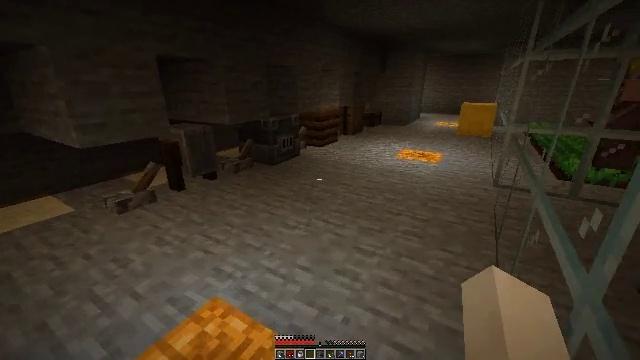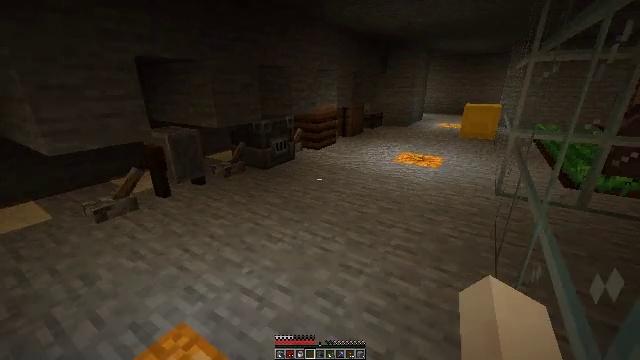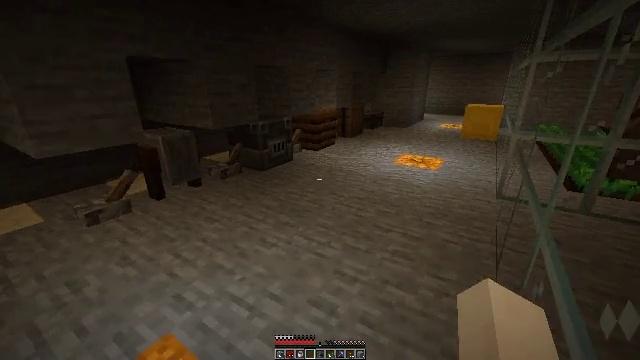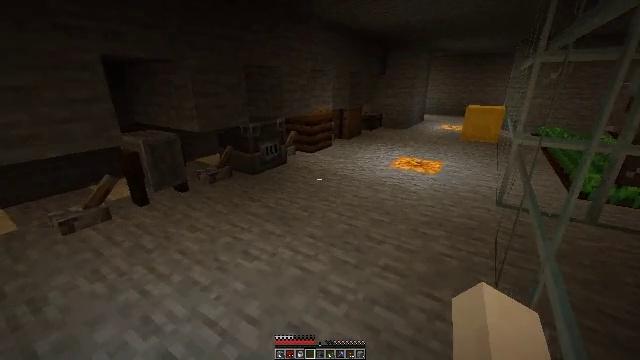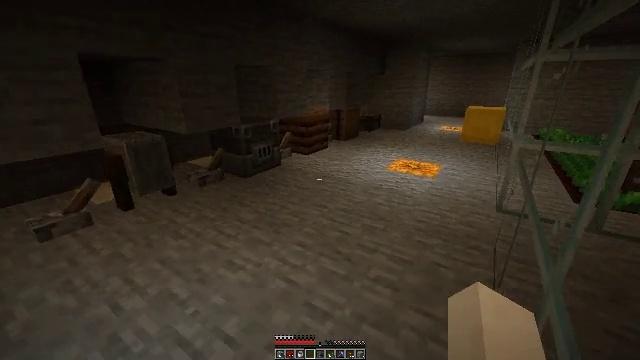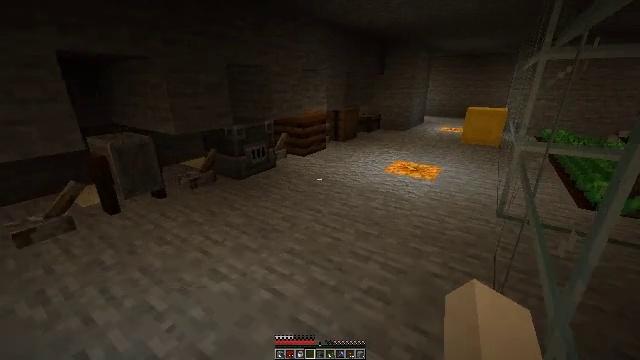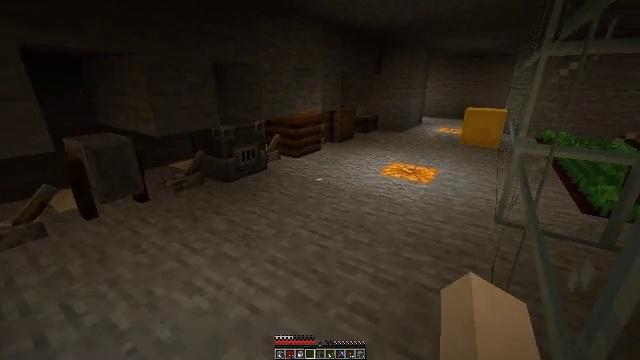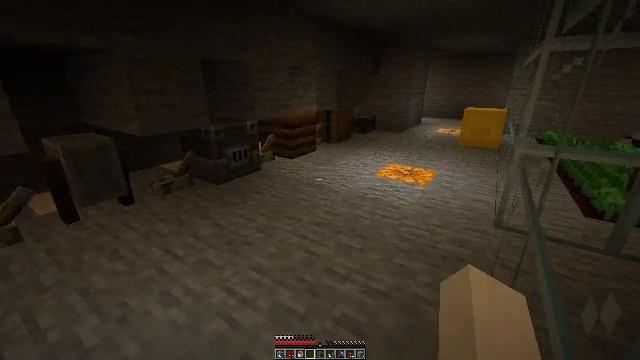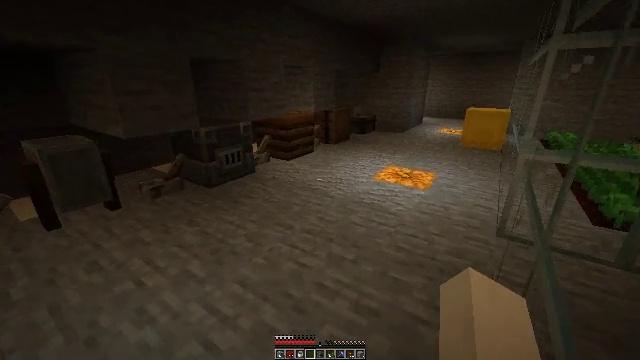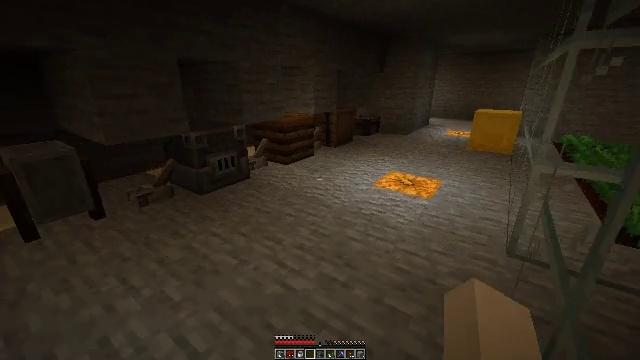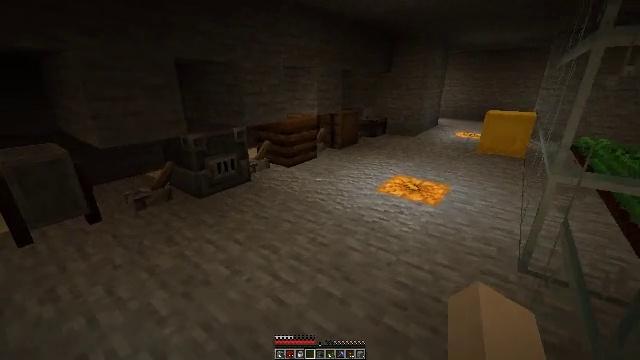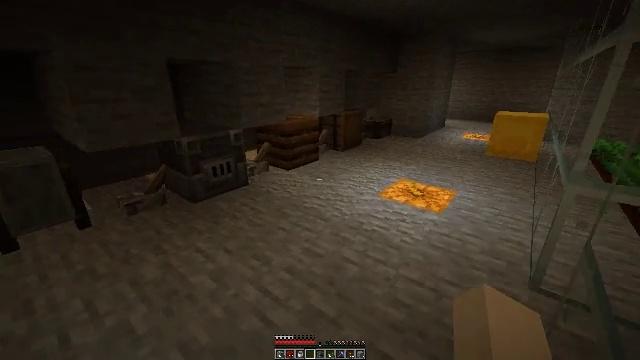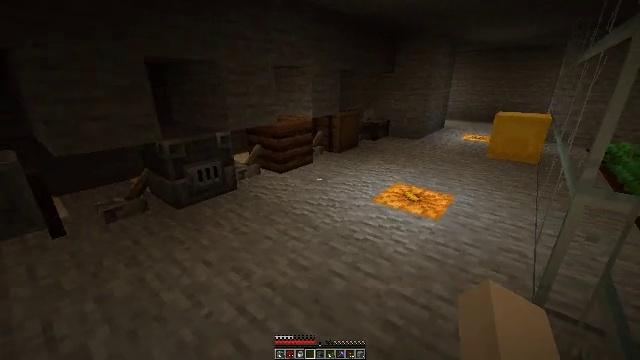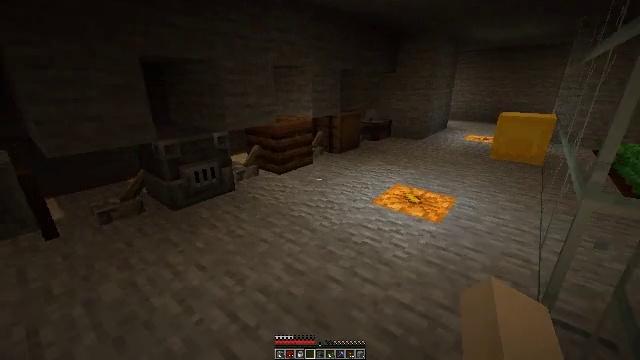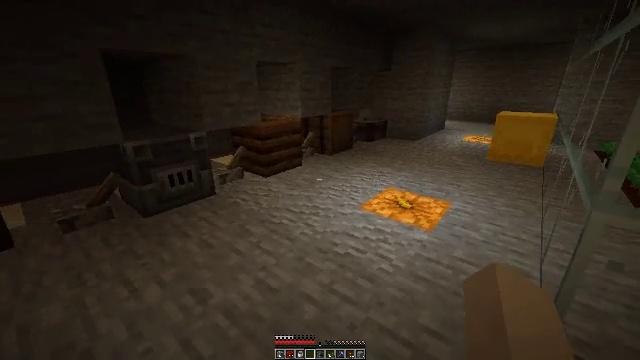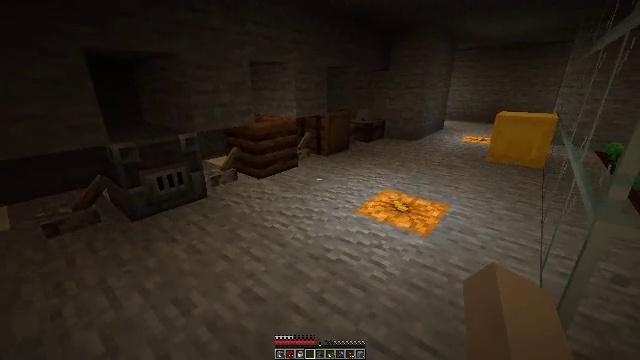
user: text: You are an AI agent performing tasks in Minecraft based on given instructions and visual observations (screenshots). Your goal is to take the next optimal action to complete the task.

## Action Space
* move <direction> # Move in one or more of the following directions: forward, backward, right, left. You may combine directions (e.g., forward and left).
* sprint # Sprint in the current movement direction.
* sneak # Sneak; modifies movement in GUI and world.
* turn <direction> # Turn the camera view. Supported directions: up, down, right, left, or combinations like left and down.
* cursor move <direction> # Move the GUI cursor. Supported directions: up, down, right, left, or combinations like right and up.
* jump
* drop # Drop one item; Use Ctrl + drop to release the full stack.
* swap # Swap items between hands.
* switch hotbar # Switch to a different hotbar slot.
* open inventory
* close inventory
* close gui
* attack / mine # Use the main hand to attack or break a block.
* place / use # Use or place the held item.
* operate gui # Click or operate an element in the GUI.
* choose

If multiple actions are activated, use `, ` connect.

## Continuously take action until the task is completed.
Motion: motion action
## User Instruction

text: Attack the brewing stand to gather it.
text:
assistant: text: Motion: move forward and move right
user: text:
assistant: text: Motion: move forward and move right
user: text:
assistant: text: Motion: move forward and move right
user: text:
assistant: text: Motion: move forward and move right
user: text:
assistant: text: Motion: move forward and move right
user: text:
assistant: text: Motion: move forward and move right
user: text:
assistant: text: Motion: move forward and move right
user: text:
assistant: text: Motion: move forward and move right
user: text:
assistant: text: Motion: move forward and move right, turn left
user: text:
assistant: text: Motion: move forward and move right, turn left
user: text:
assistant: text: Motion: move forward and move right, turn left
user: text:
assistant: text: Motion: move forward and move right
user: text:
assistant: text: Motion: move forward and move right
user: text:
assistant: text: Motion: move forward and move right
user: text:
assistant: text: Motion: move right
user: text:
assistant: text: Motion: no_op
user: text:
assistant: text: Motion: no_op
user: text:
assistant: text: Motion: turn left
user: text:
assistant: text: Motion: turn left
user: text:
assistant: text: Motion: turn left
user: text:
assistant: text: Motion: turn left
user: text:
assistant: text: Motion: no_op
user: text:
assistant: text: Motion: no_op
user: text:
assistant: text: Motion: no_op
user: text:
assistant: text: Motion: no_op
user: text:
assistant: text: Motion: no_op
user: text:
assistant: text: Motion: no_op
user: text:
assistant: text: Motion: no_op
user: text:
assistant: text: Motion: no_op
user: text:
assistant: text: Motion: no_op